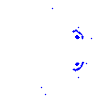
Particle: proton